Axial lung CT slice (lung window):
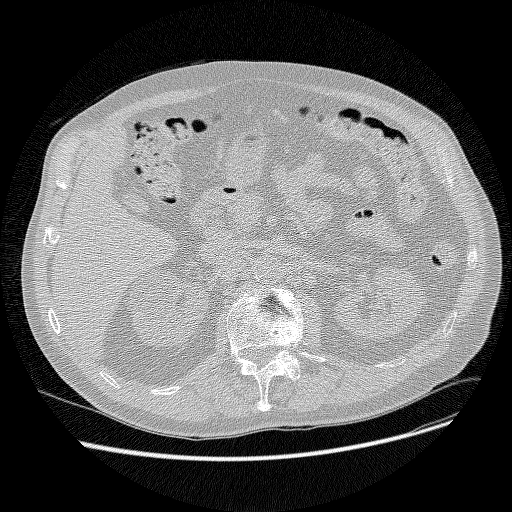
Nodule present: no